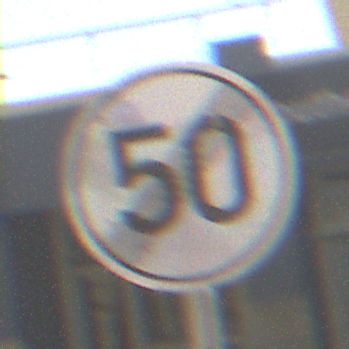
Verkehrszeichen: EndeGeschwindigkeit50
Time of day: MorningAfternoon
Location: Outdoor (Urban)
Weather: PartlyCloudy
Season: NotSpecified
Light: Natural